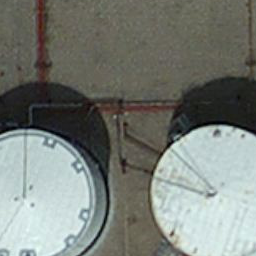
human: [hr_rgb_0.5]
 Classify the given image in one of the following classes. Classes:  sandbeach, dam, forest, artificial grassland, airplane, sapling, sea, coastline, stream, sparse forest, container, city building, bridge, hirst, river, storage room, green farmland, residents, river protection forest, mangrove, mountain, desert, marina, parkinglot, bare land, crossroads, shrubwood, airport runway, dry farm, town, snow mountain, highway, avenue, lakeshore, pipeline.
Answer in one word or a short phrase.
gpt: storage room